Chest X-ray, PA view. Patient: 65 years old, sex M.
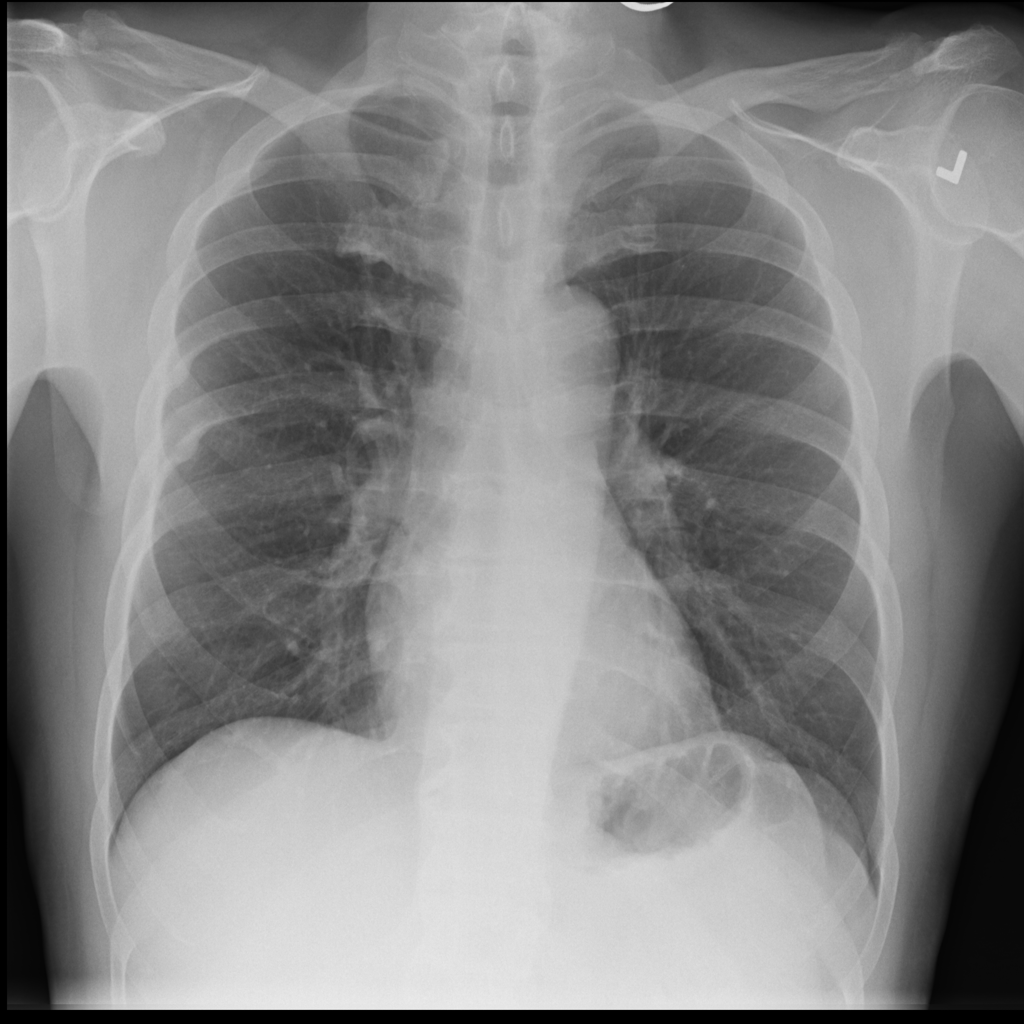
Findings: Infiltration